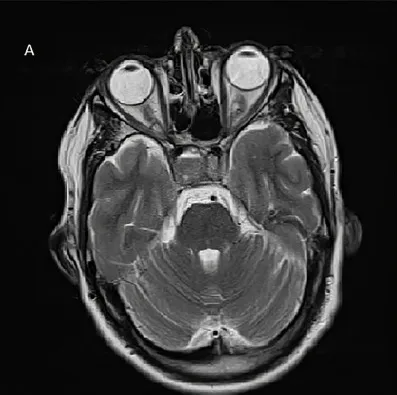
T2-weighted pituitary magnetic resonance imaging before . (A) Pre-CAPTEM axial image.
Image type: radiology (mri)